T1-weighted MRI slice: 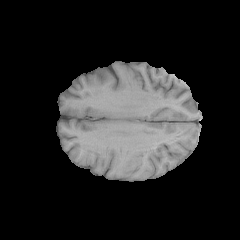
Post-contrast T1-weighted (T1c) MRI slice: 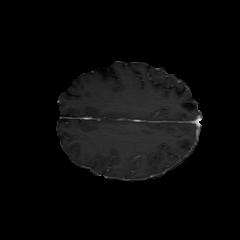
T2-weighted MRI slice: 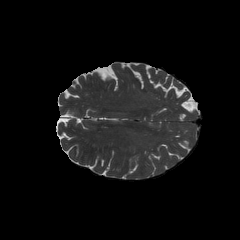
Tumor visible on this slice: no